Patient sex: M
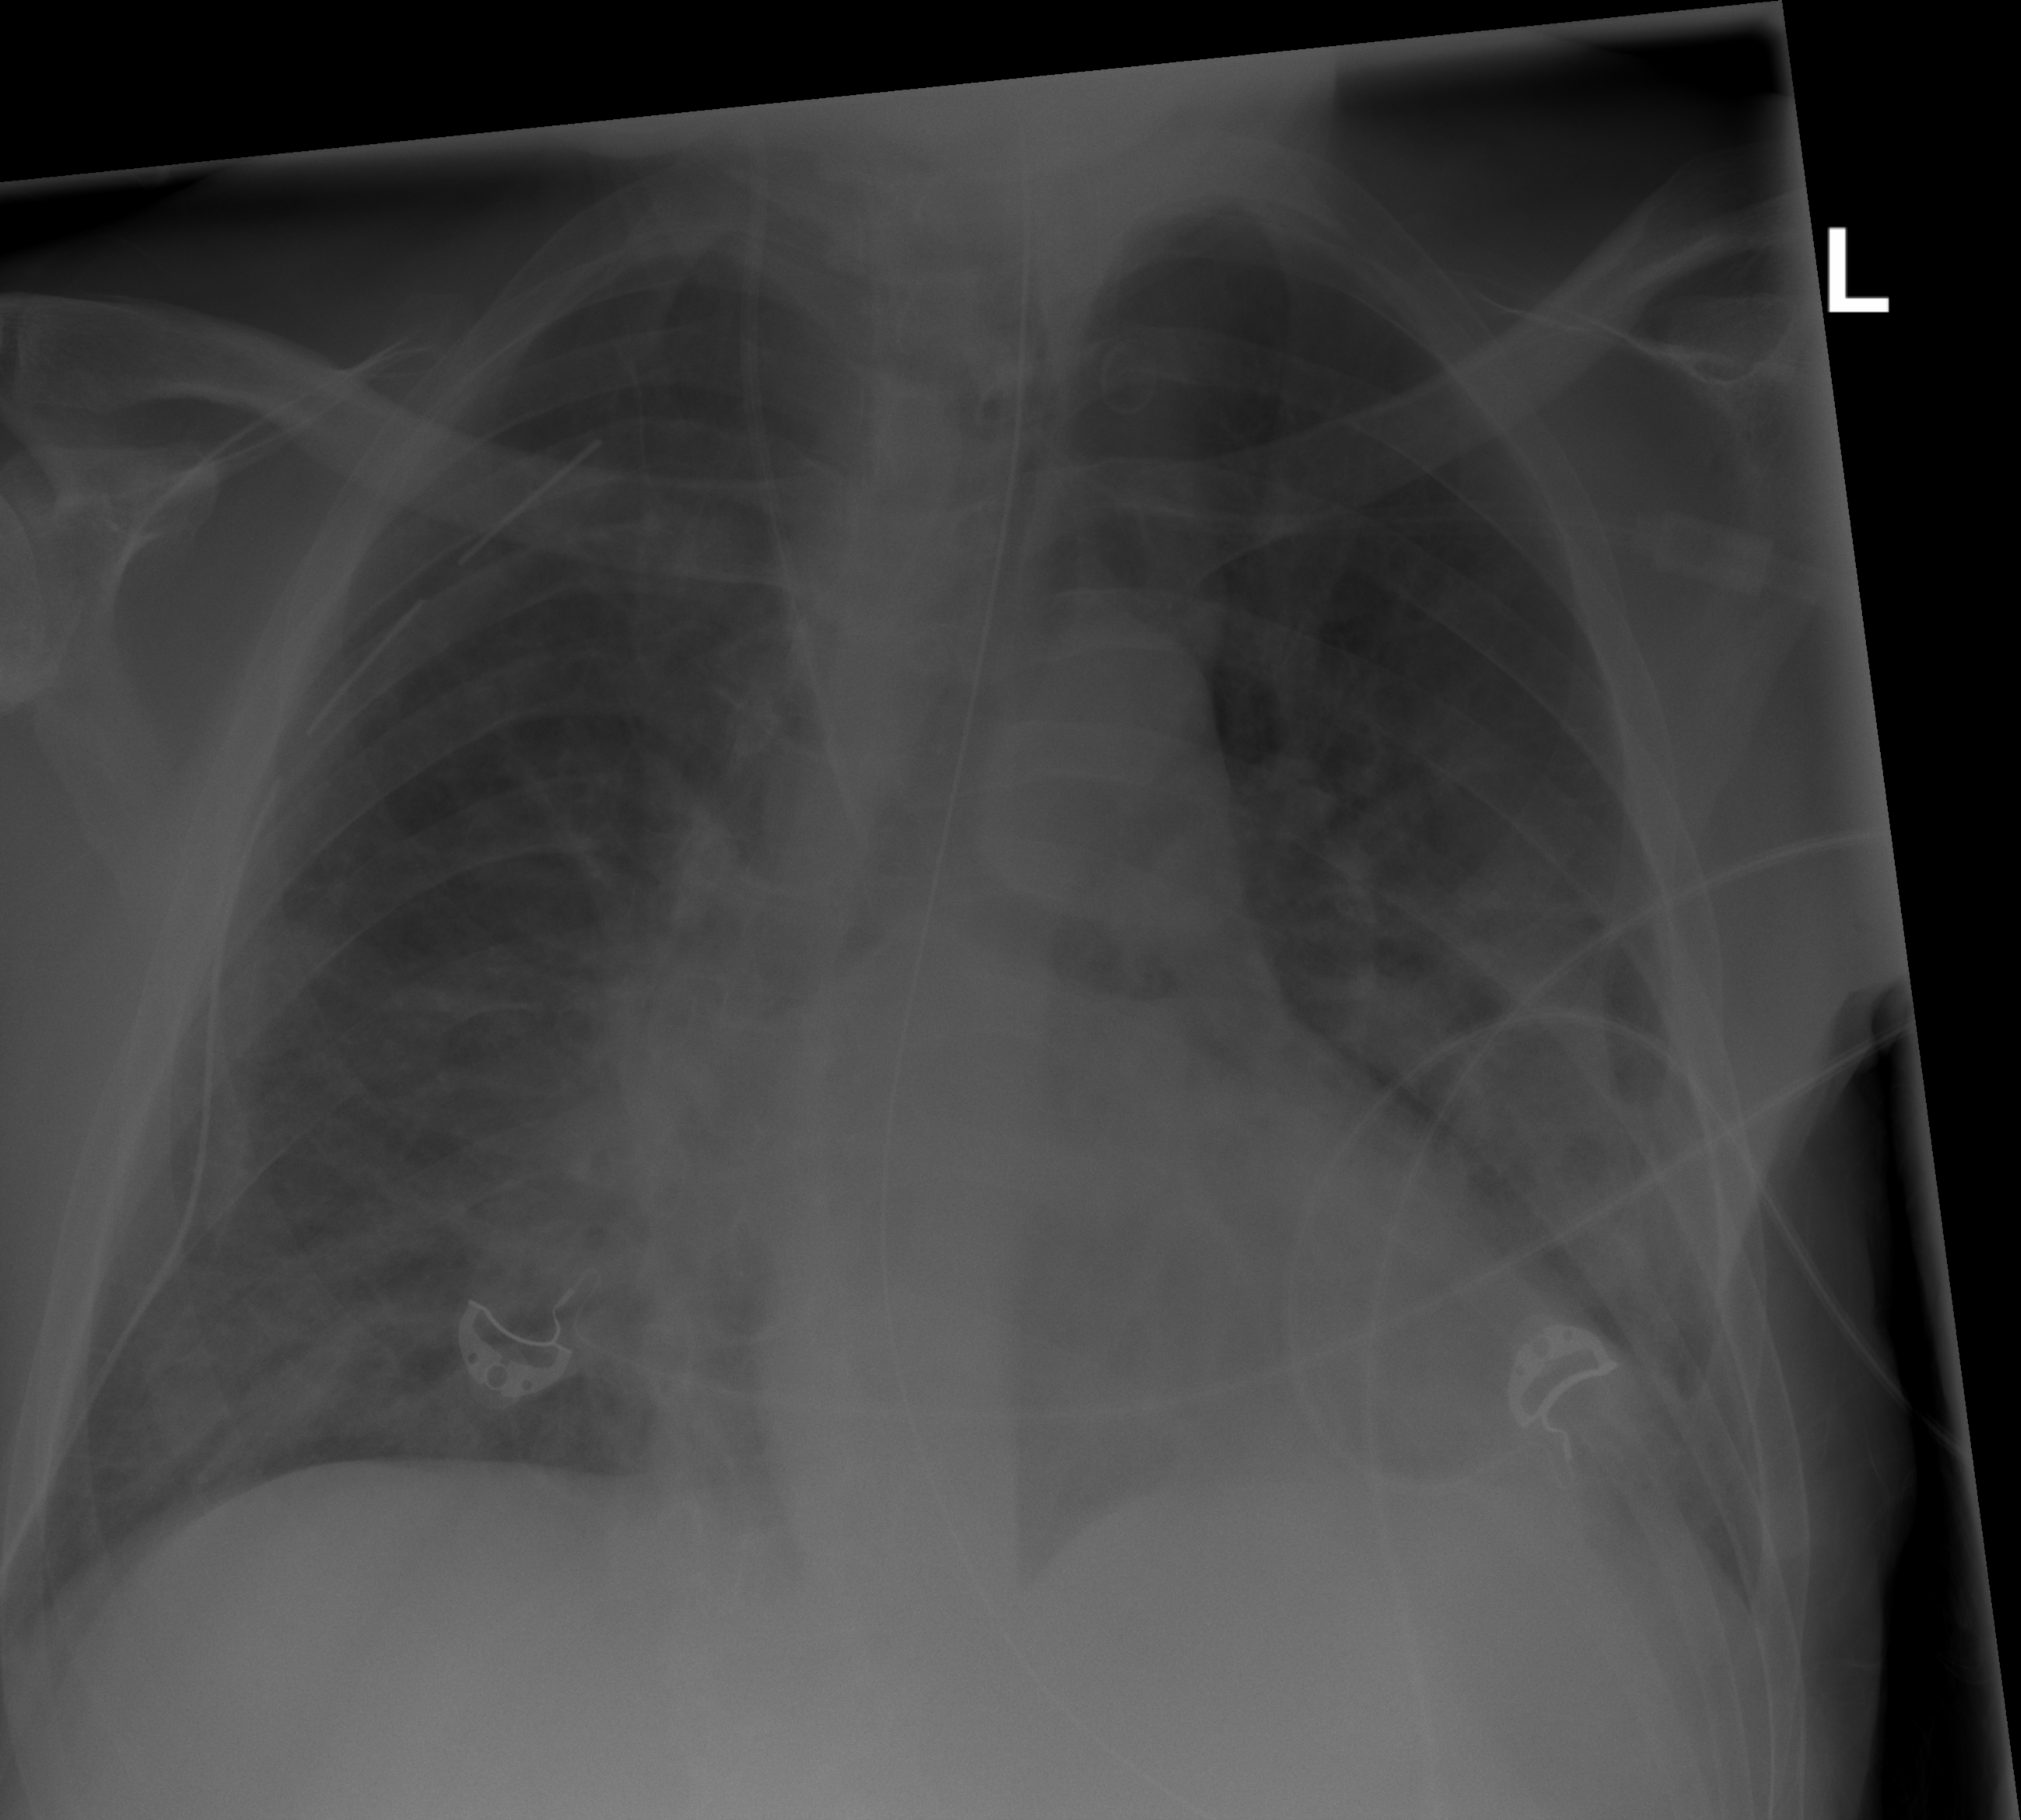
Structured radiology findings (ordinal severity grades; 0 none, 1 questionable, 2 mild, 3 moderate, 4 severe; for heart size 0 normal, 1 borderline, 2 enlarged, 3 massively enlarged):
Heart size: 2
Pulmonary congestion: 0
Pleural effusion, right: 0
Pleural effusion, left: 2
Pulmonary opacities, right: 2
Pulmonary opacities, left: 2
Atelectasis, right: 2
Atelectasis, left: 2